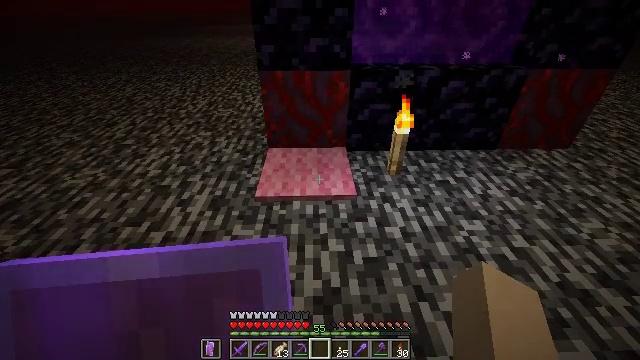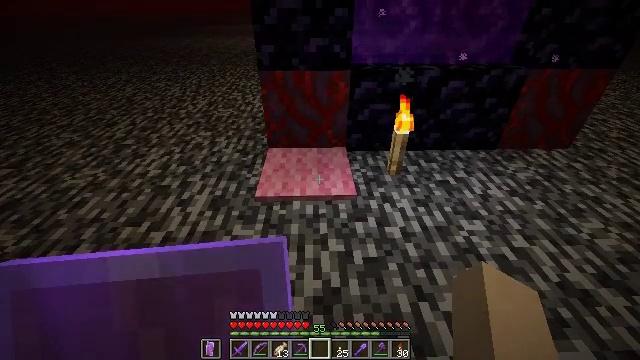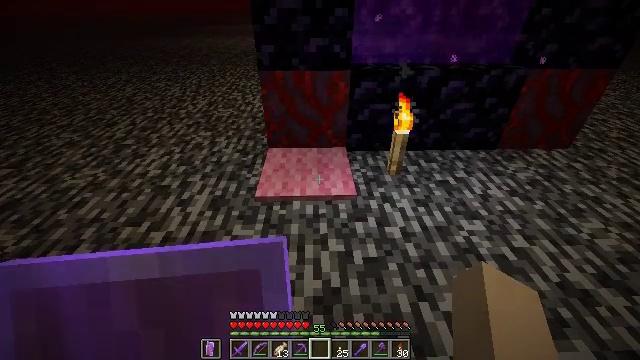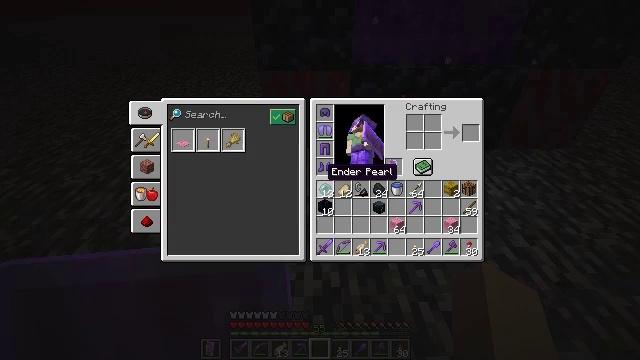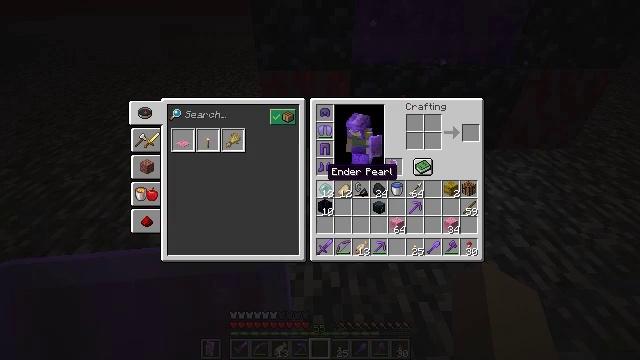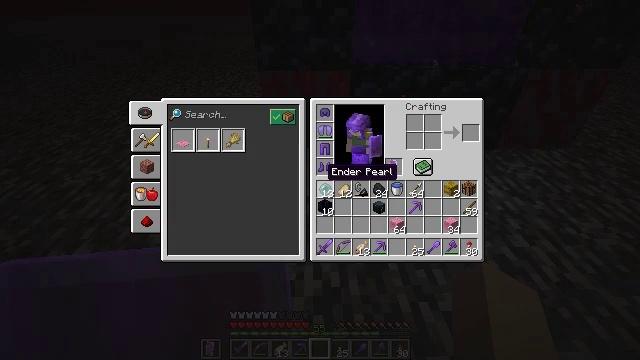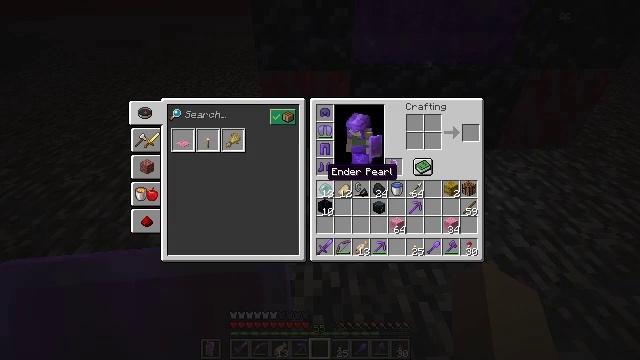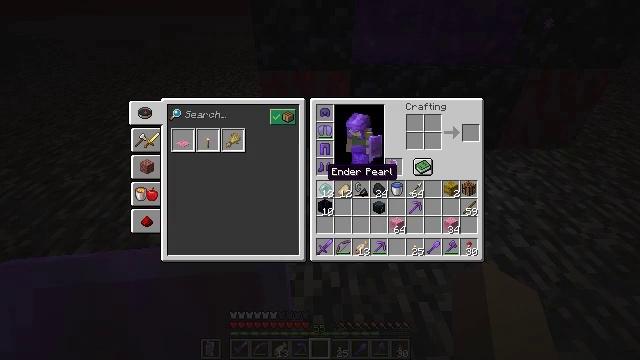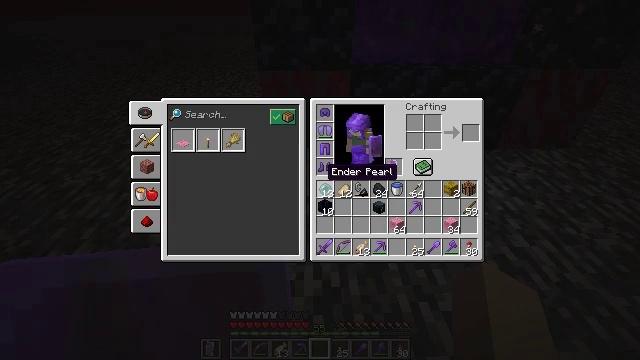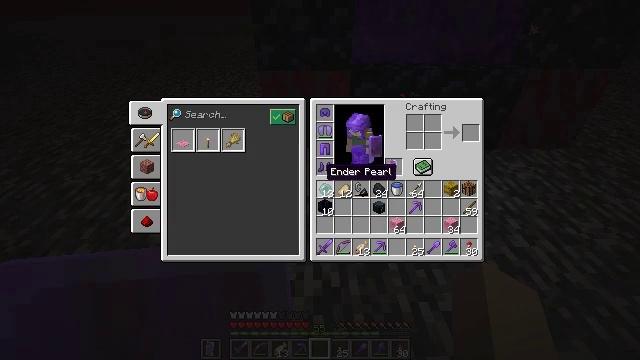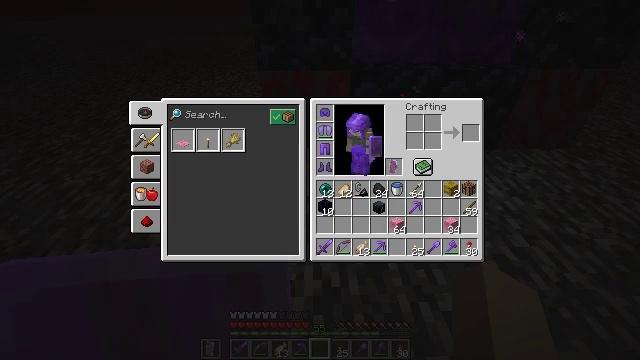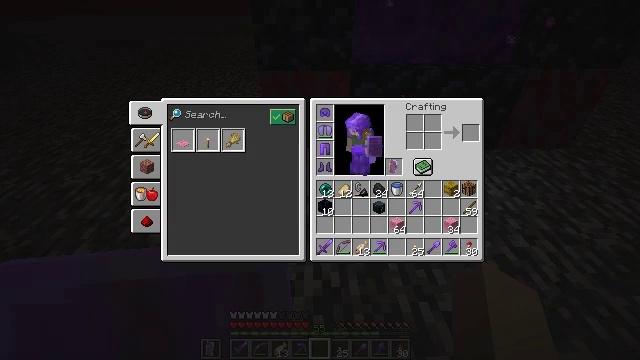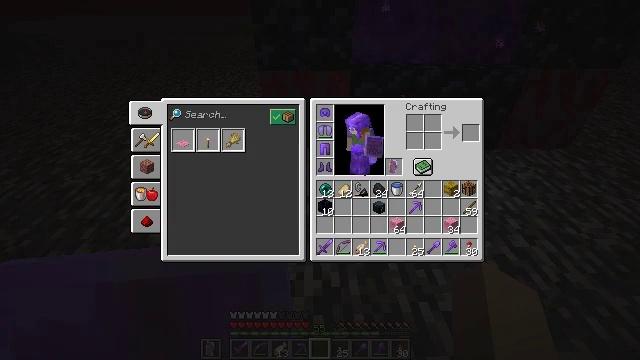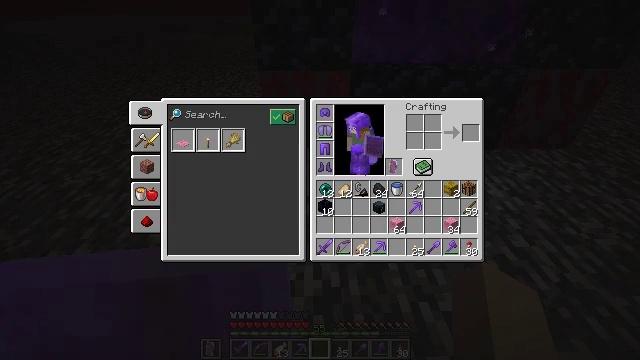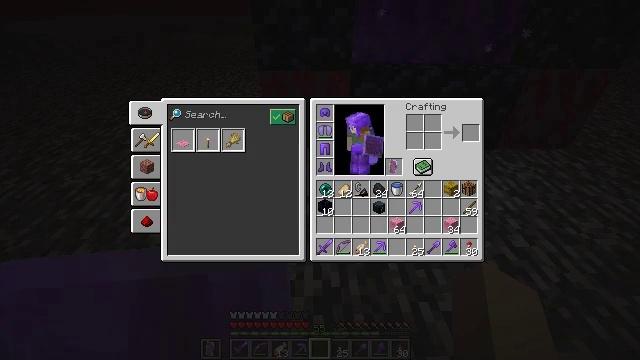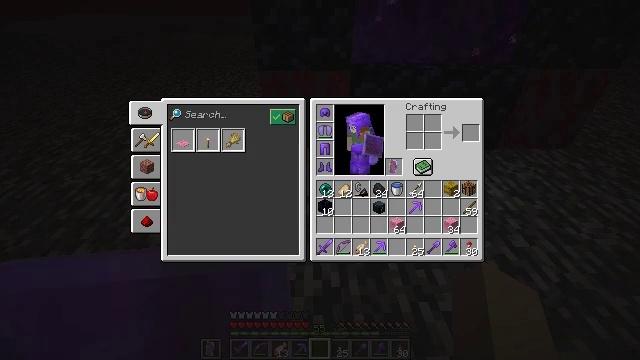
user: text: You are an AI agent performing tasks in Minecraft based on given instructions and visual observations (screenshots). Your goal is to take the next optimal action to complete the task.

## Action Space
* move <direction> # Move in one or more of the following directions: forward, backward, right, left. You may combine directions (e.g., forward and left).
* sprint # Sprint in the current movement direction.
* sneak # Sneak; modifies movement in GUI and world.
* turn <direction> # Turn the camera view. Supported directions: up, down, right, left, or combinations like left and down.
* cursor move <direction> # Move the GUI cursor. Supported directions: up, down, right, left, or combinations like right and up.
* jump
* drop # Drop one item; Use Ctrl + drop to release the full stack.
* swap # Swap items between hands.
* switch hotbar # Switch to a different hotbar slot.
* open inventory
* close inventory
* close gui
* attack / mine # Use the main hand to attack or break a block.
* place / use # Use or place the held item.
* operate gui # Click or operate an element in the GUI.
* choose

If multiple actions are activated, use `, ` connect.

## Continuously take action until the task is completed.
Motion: motion action
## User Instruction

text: craft item pink carpet
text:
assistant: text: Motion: no_op
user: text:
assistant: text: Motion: no_op
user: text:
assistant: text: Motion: open inventory
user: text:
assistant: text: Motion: open inventory
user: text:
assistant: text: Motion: open inventory
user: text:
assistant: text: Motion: no_op
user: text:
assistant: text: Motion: no_op
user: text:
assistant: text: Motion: no_op
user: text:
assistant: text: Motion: no_op
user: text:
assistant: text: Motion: turn left
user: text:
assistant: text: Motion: turn left and up
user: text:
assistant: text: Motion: turn left
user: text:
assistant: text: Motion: turn left
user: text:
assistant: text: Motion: turn left
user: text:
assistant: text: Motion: no_op
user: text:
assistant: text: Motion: turn right and up
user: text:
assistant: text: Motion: sneak, turn right
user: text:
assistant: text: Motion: sneak
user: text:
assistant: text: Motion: sneak
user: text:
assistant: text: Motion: sneak
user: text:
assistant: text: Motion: sneak
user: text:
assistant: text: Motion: sneak
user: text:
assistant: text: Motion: sneak
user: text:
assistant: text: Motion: sneak
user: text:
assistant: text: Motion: sneak
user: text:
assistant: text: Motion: sneak
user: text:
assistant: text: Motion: sneak
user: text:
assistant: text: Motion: sneak
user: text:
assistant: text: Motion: sneak
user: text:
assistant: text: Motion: sneak